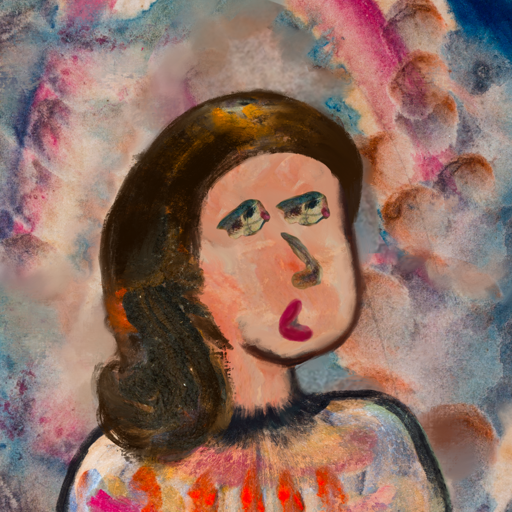
Background: Rupkatha, Head And Neck Side: Roy_Bahadur, Face Side: Pipe, Bust: Childish, Hair Side: Gypsy_Queen, Head Accessory: Blank, Second Necklace: Blank, Necklace: Blank, Baby: Blank